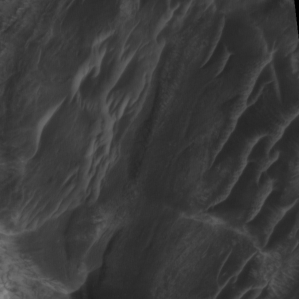
Label: non_frost